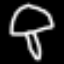
Label: mushroom